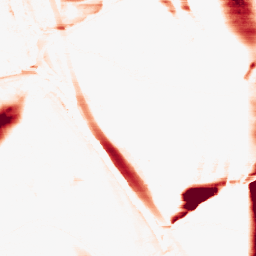
Category: morphological
Decomposition family: morphological_rect
Decomposition parameters: operation: opening
width: 50
height: 3
Upsampling method: cubic_catmull_rom
Upsampling parameters: scale: 4
Upsampling scale: 4